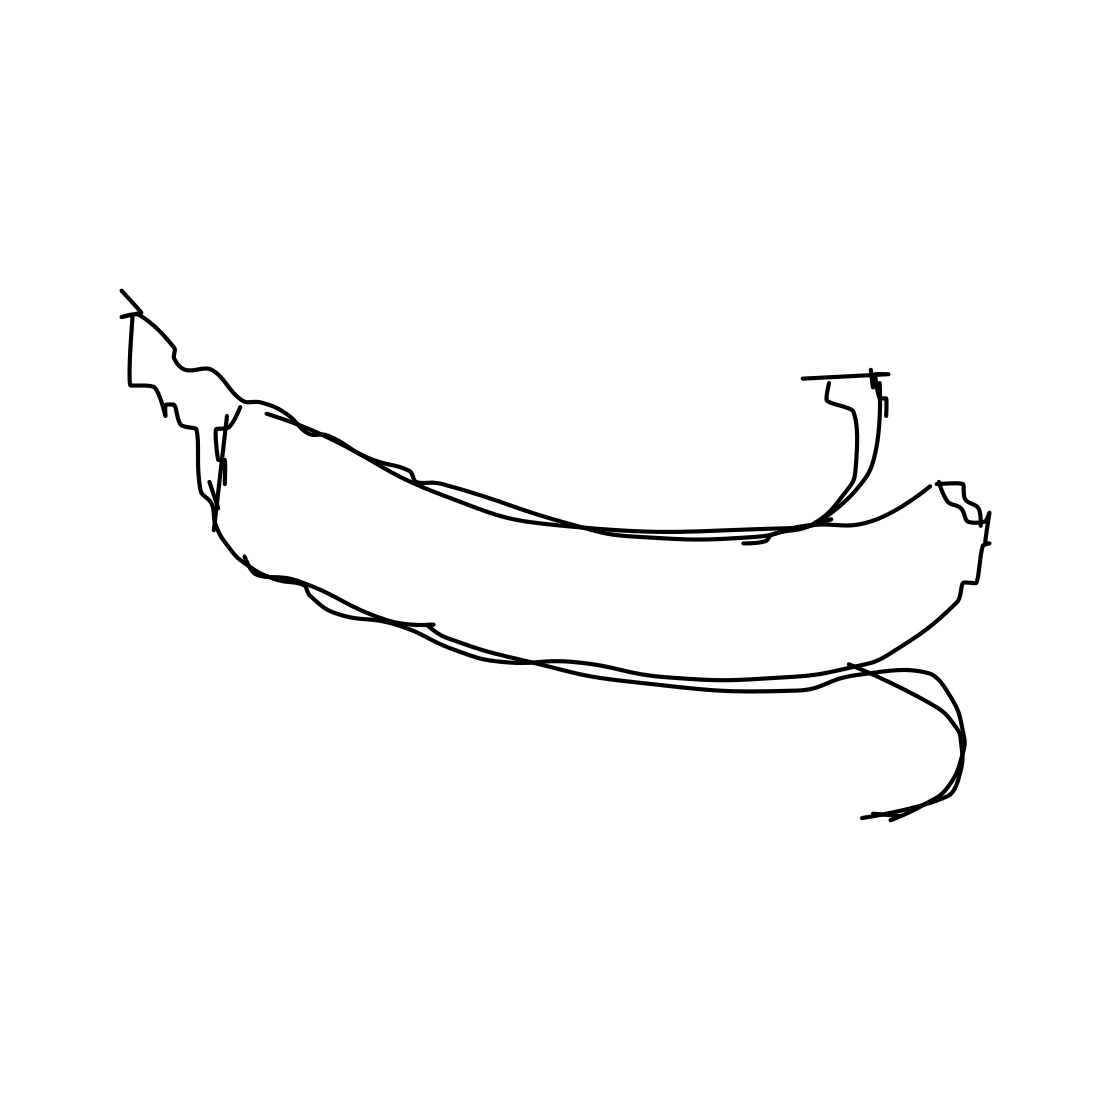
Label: banana